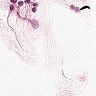
Metastatic tissue present: no